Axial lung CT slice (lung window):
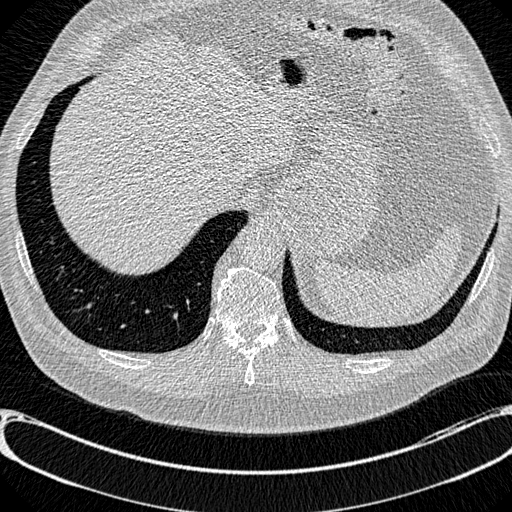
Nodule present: no